Question: I have got the following action menu:

As you can see all of these action menu items are having a
background. i guess it is the same background like the parent.
How can i remove this background?
My style.xml is the following:
'''
<resources xmlns:android="http://schemas.android.com/apk/res/android" xmlns:tools="http://schemas.android.com/tools">
<style name="AppTheme" parent="AppTheme.Base"></style>
<style name="AppTheme.Base" parent="Theme.AppCompat.Light.NoActionBar">
<item name="colorPrimaryDark">@color/primaryColorDark</item>
<item name="colorPrimary">@color/primaryColor</item>
<item name="colorAccent">@color/accentColor</item>
<item name="android:textColorPrimary">@color/textcolorsecundary</item>
<item name="android:textColorSecondary">@color/textcolorsecundary</item>
<item name="android:actionModeBackground">@color/primaryColor</item>
<item name="android:windowActionModeOverlay">true</item>
<item name="android:activatedBackgroundIndicator">@drawable/custom_background_listview_item</item>
</style>
<style name="AppTheme.Toolbar" parent="ThemeOverlay.AppCompat.Dark.ActionBar">
<item name="android:textColorPrimary">@color/textcolorsecundary</item>
<item name="actionMenuTextColor">@color/textcolorsecundary</item>
<item name="android:textColorSecondary">@color/textcolorsecundary</item>
<item name="android:showDividers">beginning</item>
<item name="android:divider">@color/primaryColorDark</item>
<item name="android:background">@drawable/custom_background_blue</item>
</style>
<style name="AppTheme.Toolbar.PopupMenu" parent="ThemeOverlay.AppCompat.Dark">
<item name="android:popupBackground">@color/primaryColor</item>
</style>
</resources>
'''
My Toolbar:
'''
<?xml version="1.0" encoding="utf-8"?>
<android.support.v7.widget.Toolbar xmlns:android="http://schemas.android.com/apk/res/android"
xmlns:app="http://schemas.android.com/apk/res-auto"
android:id="@+id/toolbar"
android:layout_width="match_parent"
android:layout_height="?android:attr/actionBarSize"
android:elevation="2dp"
android:focusable="false"
app:popupTheme="@style/AppTheme.Toolbar.PopupMenu"
app:theme="@style/AppTheme.Toolbar" >
<TextView
android:id="@+id/toolbar_title"
android:layout_width="wrap_content"
android:layout_height="wrap_content"
android:layout_gravity="start"
android:background="@null"
android:textColor="@color/white"
android:textSize="20sp"
android:textStyle="bold" />
</android.support.v7.widget.Toolbar>
'''
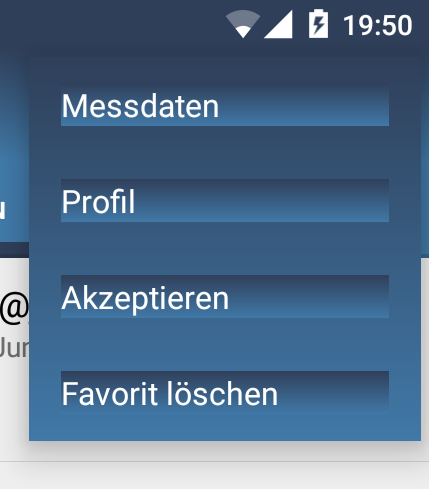
Answer: The following line is the problem
'''
<style name="AppTheme.Toolbar" parent="ThemeOverlay.AppCompat.Dark.ActionBar">
<item name="android:background">@drawable/custom_background_blue</item>
</style>
'''
Since the above is applied not as style but as a theme (presumably via 'popupTheme' attribute on your 'Toolbar' element), all the widgets inside the toolbar inherit these settings. What you want is 'android:popupBackground' instead of 'android:background'.
Edit: OP stated the above is not sufficient. For styling toolbar's popup menu (not the toolbar itself) use the 'app:popupTheme' attribute. The theme is going to be similar to this:
'''
<style name="AppTheme.Toolbar.PopupMenu" parent="ThemeOverlay.AppCompat.Dark">
<item name="android:popupBackground">@drawable/custom_background_blue</item>
</style>
'''